Aerial crown-view tile of a tropical tree (Barro Colorado Island, Panama), acquired 20240813:
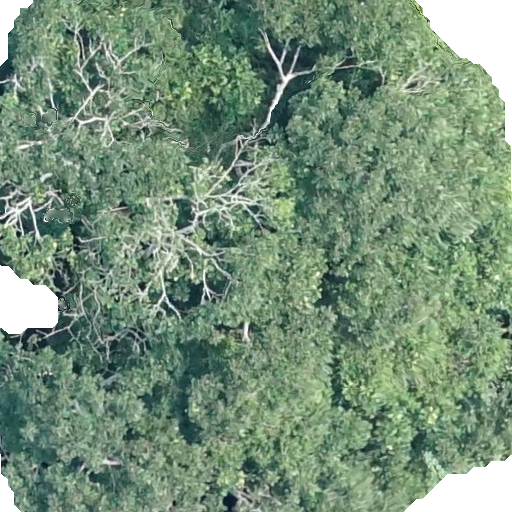
Species: Dipteryx oleifera
GBIF accepted scientific name: Dipteryx oleifera
Crown area: 482.376 m²